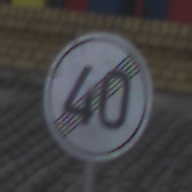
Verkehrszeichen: EndeGeschwindigkeit40
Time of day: SunriseSunset
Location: Outdoor (Beach)
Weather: Overcast
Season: NotSpecified
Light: Natural